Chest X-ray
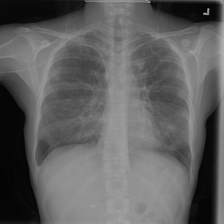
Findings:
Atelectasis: negative
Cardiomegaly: negative
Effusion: negative
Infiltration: negative
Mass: negative
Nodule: negative
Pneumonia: negative
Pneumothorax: negative
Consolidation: negative
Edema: negative
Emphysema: negative
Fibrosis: negative
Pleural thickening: negative
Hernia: negative